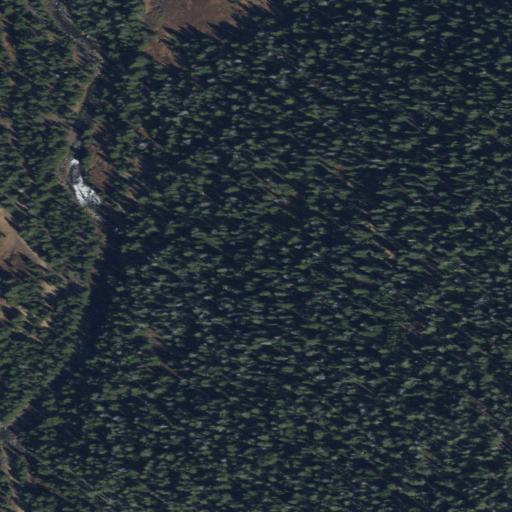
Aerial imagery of depression(s) in Montana named Placer Basin containing evergreen forest and woody wetlands